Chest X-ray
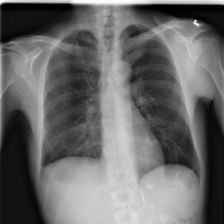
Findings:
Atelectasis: negative
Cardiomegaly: negative
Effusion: negative
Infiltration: negative
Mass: negative
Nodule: negative
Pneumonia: negative
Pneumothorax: negative
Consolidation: negative
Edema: negative
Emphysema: negative
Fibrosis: negative
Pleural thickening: negative
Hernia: negative